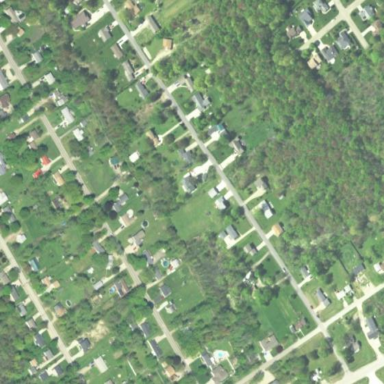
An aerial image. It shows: Neighborhood.